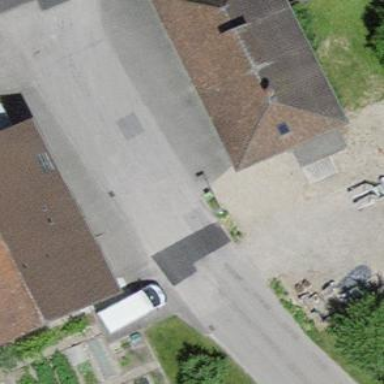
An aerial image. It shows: Warehouse.